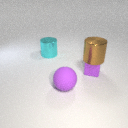
small purple rubber cube below large brown metal cylinder